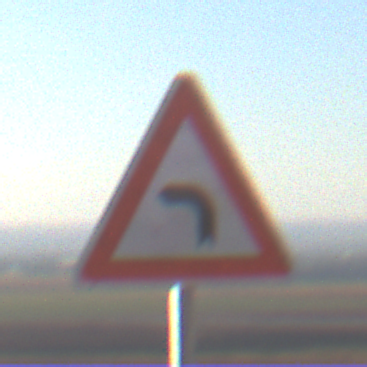
Verkehrszeichen: KurveLinks
Umgebung: Outdoor, Nature
Tageszeit: MorningAfternoon
Wetter: Clear
Licht: Natural
Jahreszeit: NotSpecified
Kontrast: HighContrast